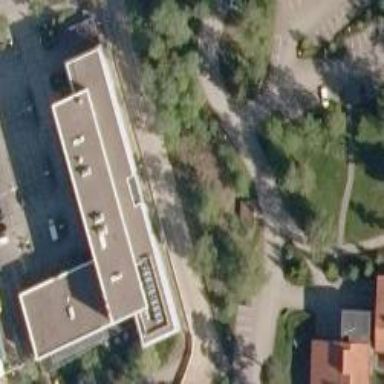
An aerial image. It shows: Commercial building.